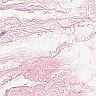
Metastatic tissue present: no